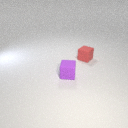
small purple rubber cube to the left of small red rubber cube